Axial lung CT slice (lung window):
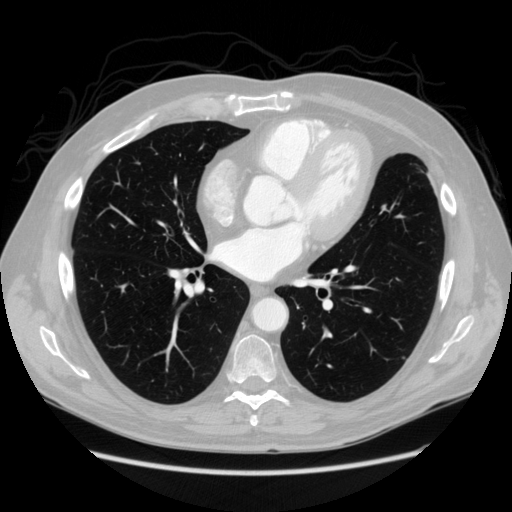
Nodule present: no